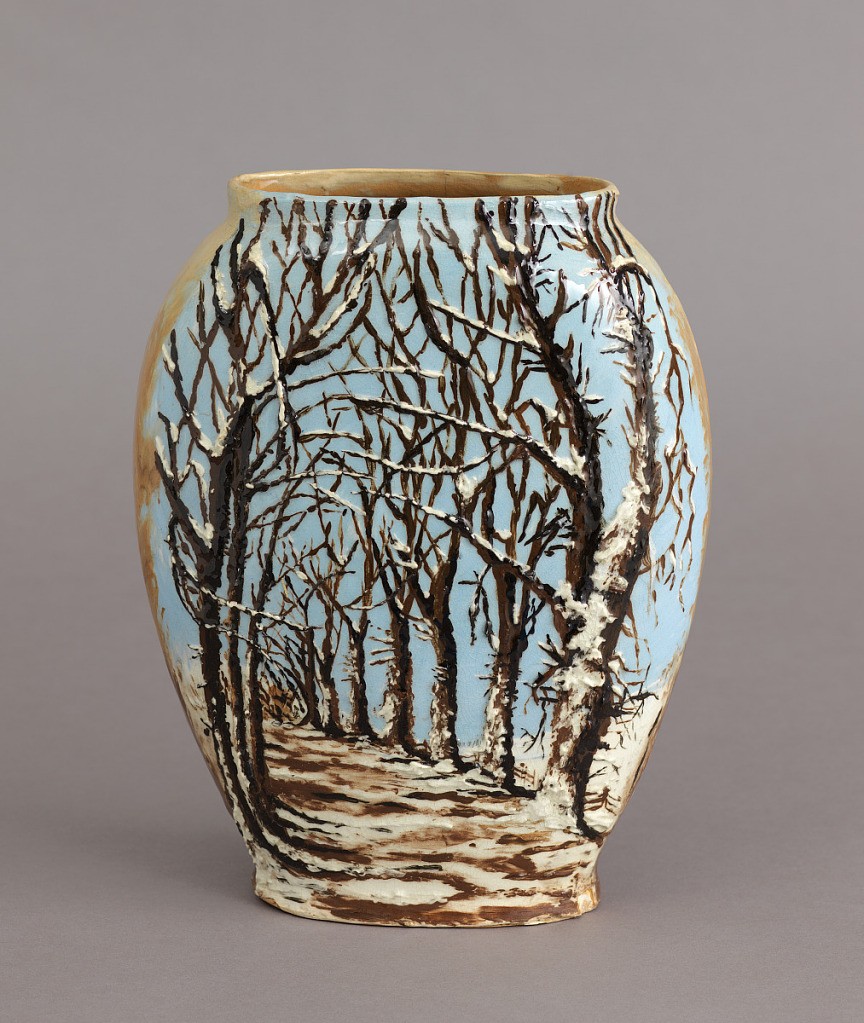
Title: Vase
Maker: Rookwood Pottery, American, 1880 - 1967
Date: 1882
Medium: earthenware
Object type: vase
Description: Vase in form of flattened oval, with truncated top forming oval lip.  Flat base.  Decorated with mottled brown and white underglaze slip at back.  At front, pale blue ground decorated in trailed and brushed slip with winter landscape;  foreground mottled white and brown, with double row of leafless trees.  Interior clear glazed over tan body.  fine crackle over entire surface.